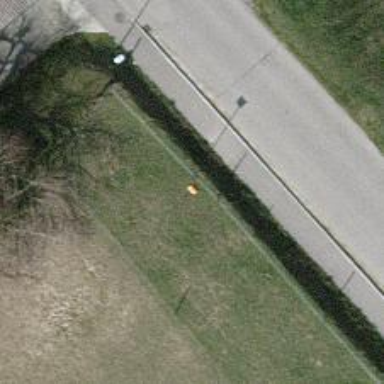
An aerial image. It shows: Aerial marker on support pole.